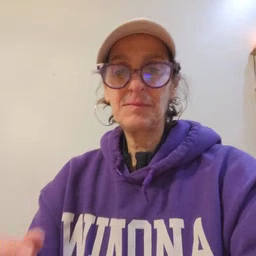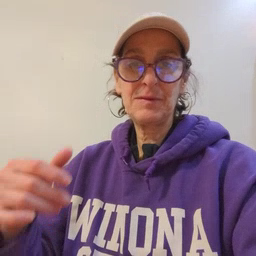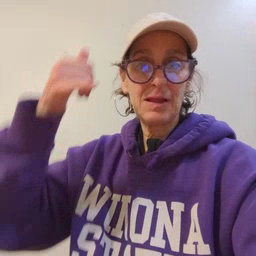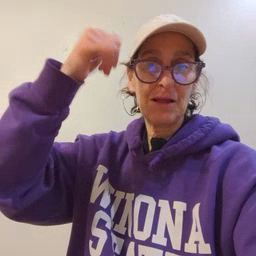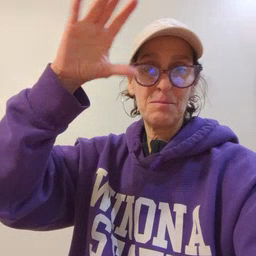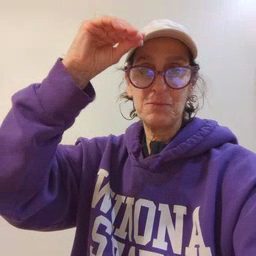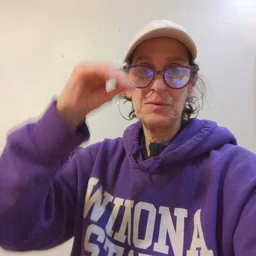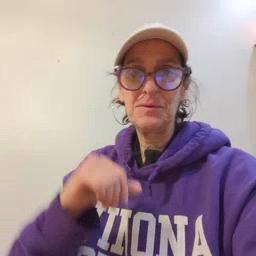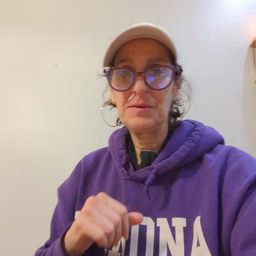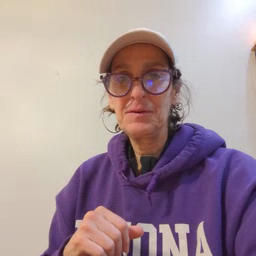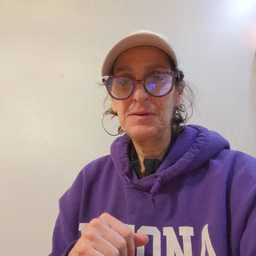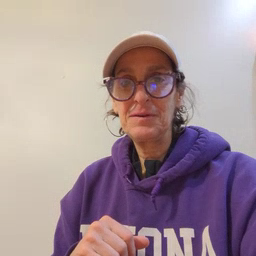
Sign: cowboy